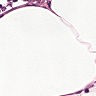
Metastatic tissue present: no